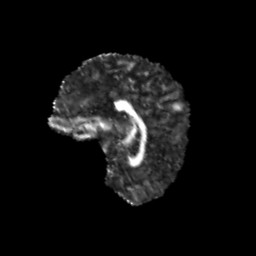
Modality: FA
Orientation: sagittal
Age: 10
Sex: female
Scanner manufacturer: siemens
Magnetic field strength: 3 T
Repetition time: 3.8 s
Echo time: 0.07 s